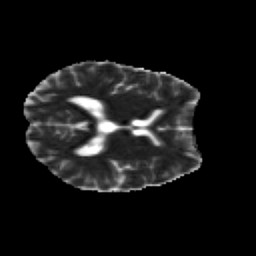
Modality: MD
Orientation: axial
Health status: healthy
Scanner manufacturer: siemens
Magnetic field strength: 3 T
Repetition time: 12 s
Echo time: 0.092 s